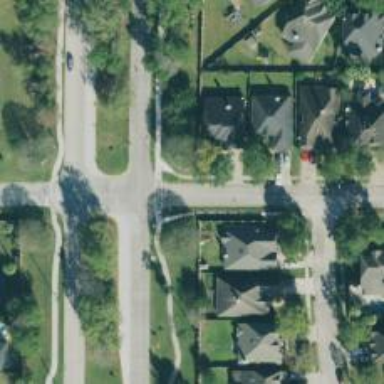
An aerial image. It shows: Road with stop sign.